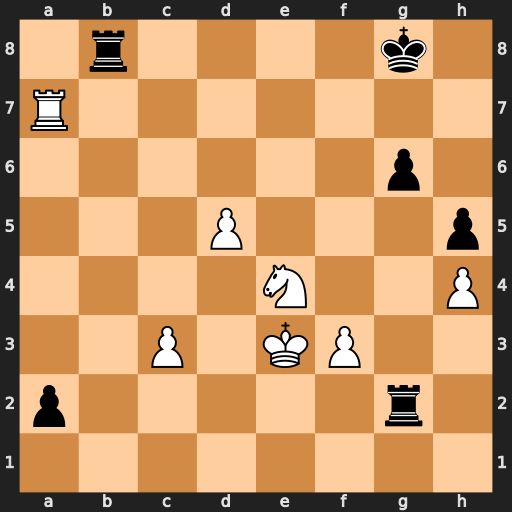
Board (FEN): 1r4k1/R7/6p1/3P3p/4N2P/2P1KP2/p5r1/8
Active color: w
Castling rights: -
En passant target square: -
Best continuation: Nf6+ Kf8 Nd7+ Ke7 Nxb8+